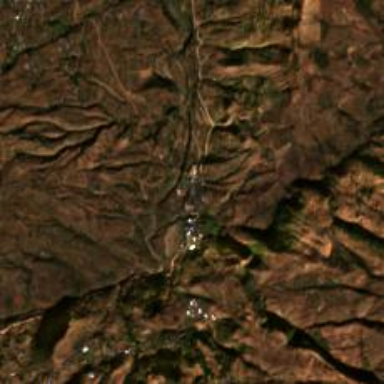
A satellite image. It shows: Village that is part of township.